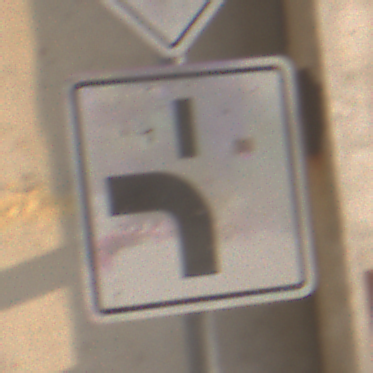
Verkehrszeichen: VerlaufVorfahrtsstrasse5
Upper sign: Vorfahrtsstrasse
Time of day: SunriseSunset
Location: Roofed (Suburban)
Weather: Clear
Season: NotSpecified
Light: Natural